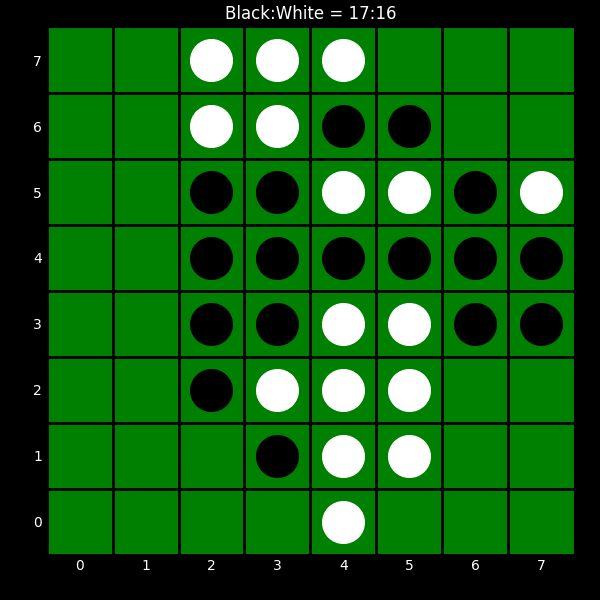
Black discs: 17
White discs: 16